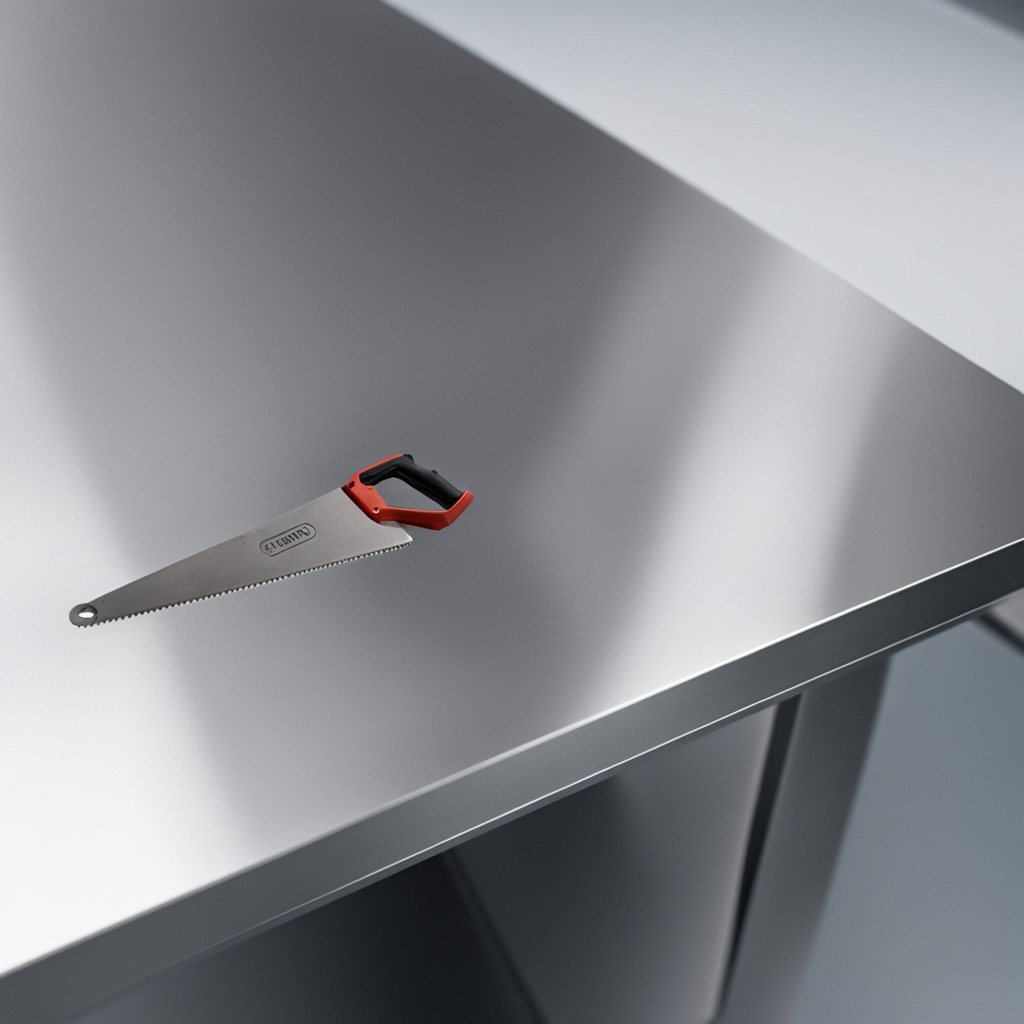
A metal saw is lying on the stainless steel table.